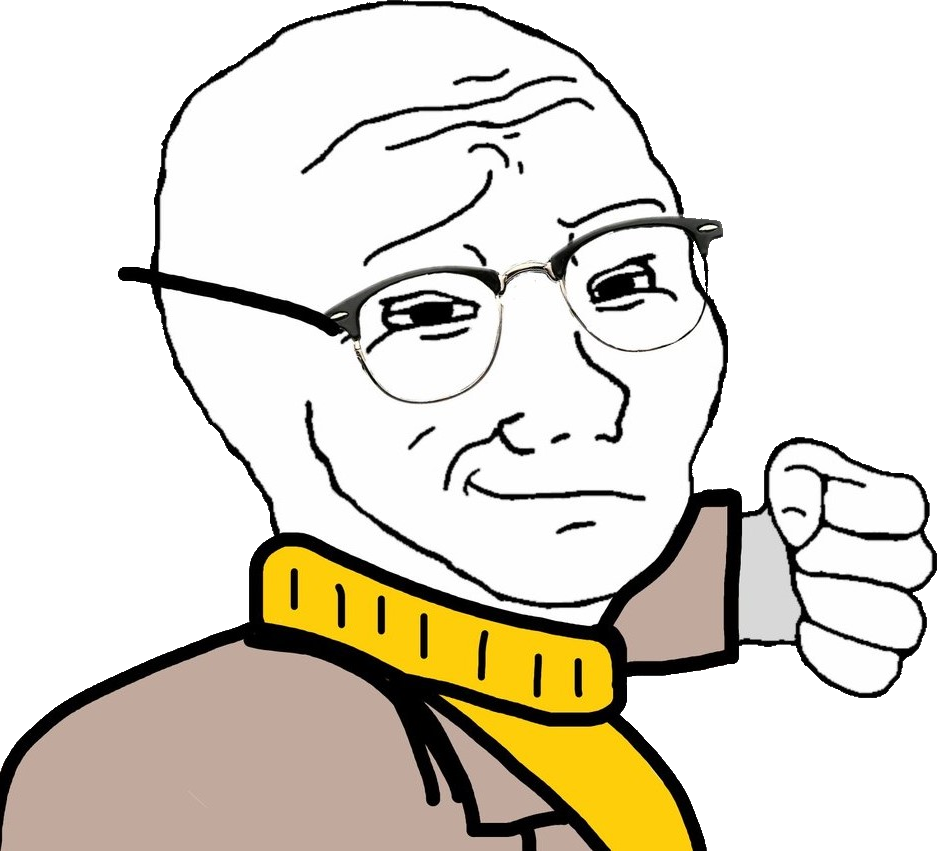
Label: 5_Smugjak